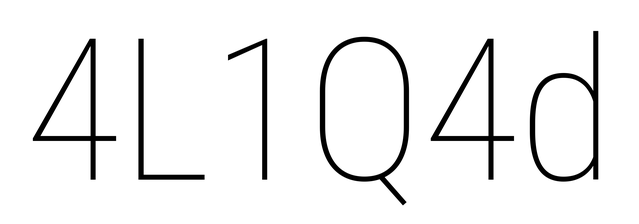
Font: Roboto_Condensed_Thin